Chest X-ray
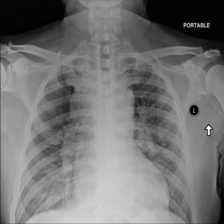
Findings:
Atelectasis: negative
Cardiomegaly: negative
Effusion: negative
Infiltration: negative
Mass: negative
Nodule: negative
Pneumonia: negative
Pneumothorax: negative
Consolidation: negative
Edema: negative
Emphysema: negative
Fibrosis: negative
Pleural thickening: negative
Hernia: negative